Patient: sex F, age 60
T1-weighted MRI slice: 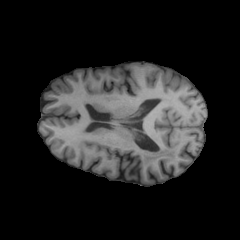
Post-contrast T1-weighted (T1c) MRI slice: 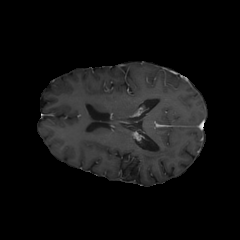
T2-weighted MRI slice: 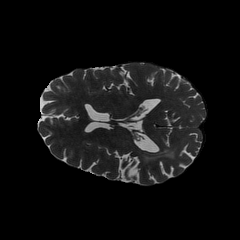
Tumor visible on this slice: yes
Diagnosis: Glioblastoma, IDH-wildtype
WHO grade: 4